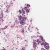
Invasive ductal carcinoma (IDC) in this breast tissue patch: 0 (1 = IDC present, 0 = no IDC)